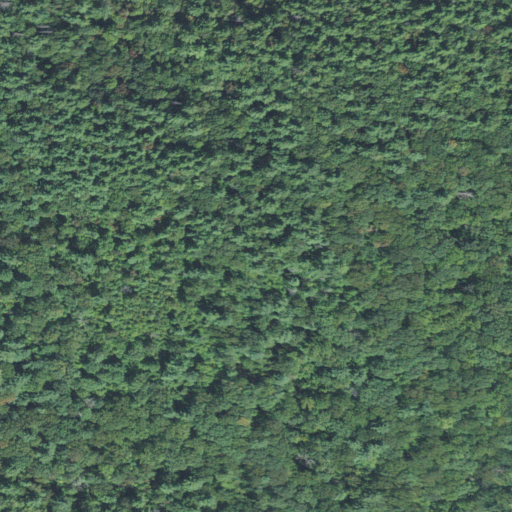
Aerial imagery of mountain in North Carolina named Ostin Knob containing mixed forest, deciduous forest, and evergreen forest